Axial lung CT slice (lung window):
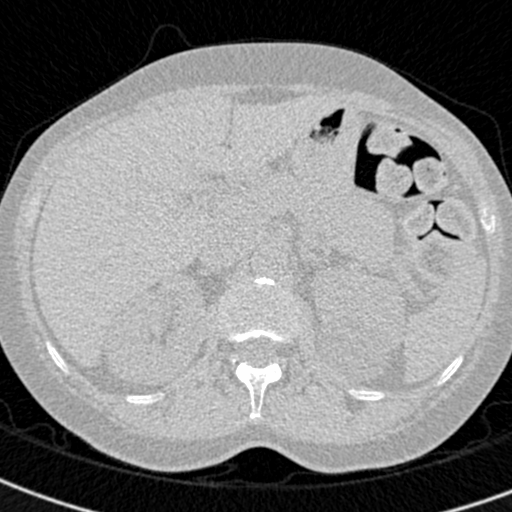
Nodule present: no